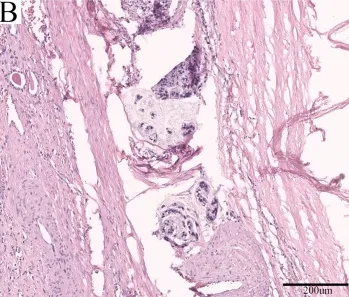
Pathological features of the lesion. (B) A few mucinous adenocarcinoma cells with multiple mucinous foci and scattered calcifications were found in the cystic wall (HE, x100).
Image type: pathology (h&e)